Question: I am new to Kinect and C#. I am trying to get the Depth Image from the Kinect, convert it to a bitmap to perform some OpenCV operations and then display it. The problem is, I am getting only a third of the depth image and the rest is completely black(as seen in the picture). This is not the raw depth image but the image that I receive after painting.

Here is the code-
image and image1 are the two image canvas i have for display.
'''
void DepthFrameReady(object sender, DepthImageFrameReadyEventArgs e)
{
DepthImageFrame Image;
Bitmap bm;
using (Image = e.OpenDepthImageFrame())
{
if (Image != null)
{
this.shortpixeldata = new short[Image.PixelDataLength];
this.depthFrame32 = new byte[Image.Width * Image.Height * Bgr32BytesPerPixel];
bmp = new Bitmap(Image.Width, Image.Height, System.Drawing.Imaging.PixelFormat.Format32bppRgb);
Image.CopyPixelDataTo(this.shortpixeldata);
byte[] convertedDepthBits = this.ConvertDepthFrame(this.shortpixeldata, ((KinectSensor)sender).DepthStream);
BitmapData bmapdata = bmp.LockBits(
new System.Drawing.Rectangle(0, 0, Image.Width, Image.Height),
ImageLockMode.WriteOnly,
bmp.PixelFormat);
IntPtr ptr = bmapdata.Scan0;
Marshal.Copy(convertedDepthBits, 0, ptr, Image.PixelDataLength);
bmp.UnlockBits(bmapdata);
MemoryStream ms1 = new MemoryStream();
bmp.Save(ms1, System.Drawing.Imaging.ImageFormat.Jpeg);
System.Windows.Media.Imaging.BitmapImage bImg = new System.Windows.Media.Imaging.BitmapImage();
bImg.BeginInit();
bImg.StreamSource = new MemoryStream(ms1.ToArray());
bImg.EndInit();
image.Source = bImg;
if (bmp != null)
{
Image<Bgr, Byte> currentFrame = new Image<Bgr, Byte>(bmp);
Image<Gray, Byte> grayImage = currentFrame.Convert<Gray, Byte>().PyrDown().PyrUp();
Image<Gray, Byte> Dest = new Image<Gray, Byte>(grayImage.Size);
CvInvoke.cvCanny(grayImage, Dest, 10, 60, 3);
image1.Source = ToBitmapSource(Dest);
CalculateFps();
}
}
else
{
System.Diagnostics.Debug.WriteLine("depth bitmap empty :/");
}
}
}
private byte[] ConvertDepthFrame(short[] depthFrame, DepthImageStream depthStream)
{
System.Diagnostics.Debug.WriteLine("depthframe len :{0}", depthFrame.Length);
for (int i16 = 0, i32 = 0; i16 < depthFrame.Length && i32 < this.depthFrame32.Length; i16++, i32 += 4)
{
int realDepth = depthFrame[i16] >> DepthImageFrame.PlayerIndexBitmaskWidth;
byte Distance = 0;
int MinimumDistance = 800;
int MaximumDistance = 4096;
if (realDepth > MinimumDistance)
{
//White = Close
//Black = Far
Distance = (byte)(255-((realDepth-MinimumDistance)*255/(MaximumDistance-MinimumDistance)));
this.depthFrame32[i32 + RedIndex] = (byte)(Distance);
this.depthFrame32[i32 + GreenIndex] = (byte)(Distance);
this.depthFrame32[i32 + BlueIndex] = (byte)(Distance);
}
else
{
this.depthFrame32[i32 + RedIndex] = 0;
this.depthFrame32[i32 + GreenIndex] = 150;
this.depthFrame32[i32 + BlueIndex] = 0;
}
}
return this.depthFrame32;
}
'''
I tried different PixelFormats to no avail. I can't figure out the problem. Does someone have any idea what I'm doing wrong?
Thanks
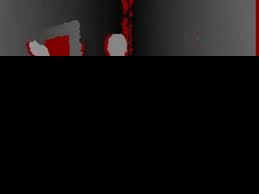
Answer: Okay, I figured it out on my own.
It was hiding in plain sight all along.
The function ConvertDepthFrame returns the byte array to convertedDepthBits in a different size (its 4 separate channels so 4x the original size), I need to use the length of data to be copied as 4*Image.PixelDataLength in the method call: Marshal.Copy(...)
Working fine now.
Phew! :)